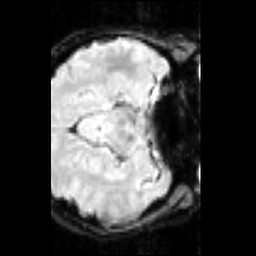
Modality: inplaneT2
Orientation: axial
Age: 21
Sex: male